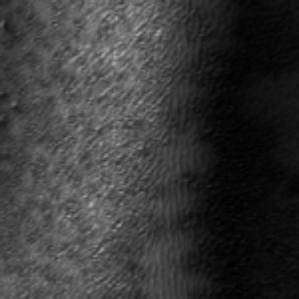
Label: frost